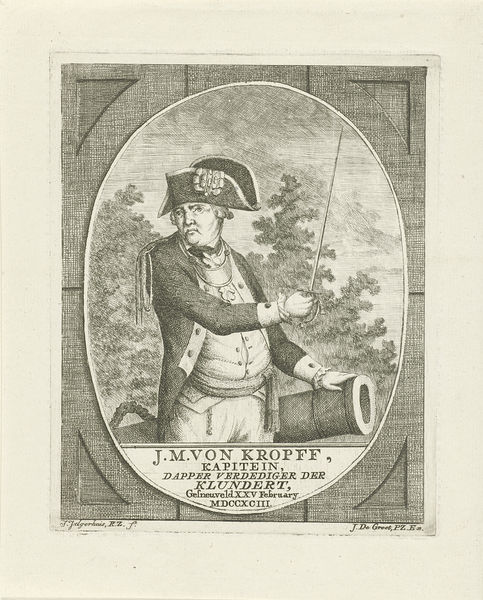
Titel: Portret van Joachim Maurits von Kropff
Künstler: Johannes Jelgerhuis
Standort: Amsterdam
Institution: Rijksmuseum
Schlagwörter: mann, bäume, frankreich, hut, jacke, portrait, porträt, papier, grafik, graphik, dick, bauch, kanone, druck, druckgraphik, druckgrafik, schraffur, stich, militär, säbel, uniform, napoleon, degen, dreispitz, seefahrt, fechten, feldherr, kapitän, kupferstich, kropf, seriendruck, dreizack, nordalpin, 1792, druckgraphiik, j m von kropff, von kropff, von kropf, korpff, jkanone